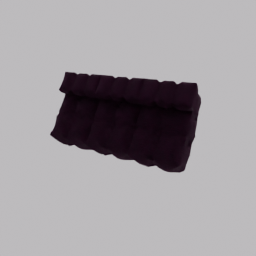
Label: furniture